Interaction volume radius: 10 \u00c5
Interaction volume height: 15 \u00c5
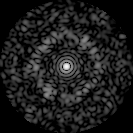
Disorder parameter: 0.7597